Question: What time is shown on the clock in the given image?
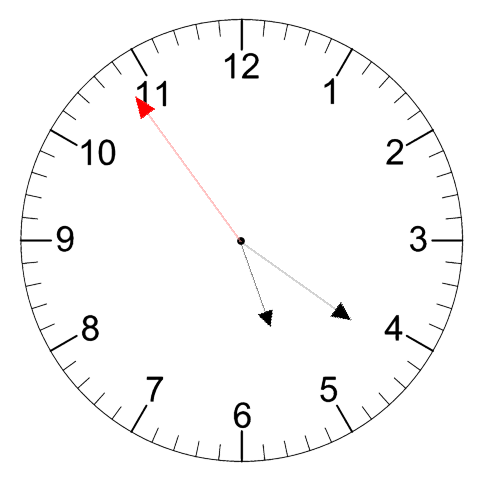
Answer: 05:20:54